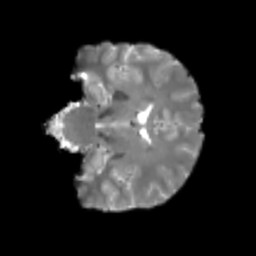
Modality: T2w
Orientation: coronal
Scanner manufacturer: siemens
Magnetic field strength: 3 T
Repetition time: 4 s
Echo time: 0.0594 s